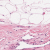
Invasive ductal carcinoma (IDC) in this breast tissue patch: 0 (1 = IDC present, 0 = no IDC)